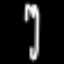
Label: fork